Interaction volume radius: 10 \u00c5
Interaction volume height: 25 \u00c5
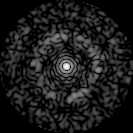
Disorder parameter: 0.8422